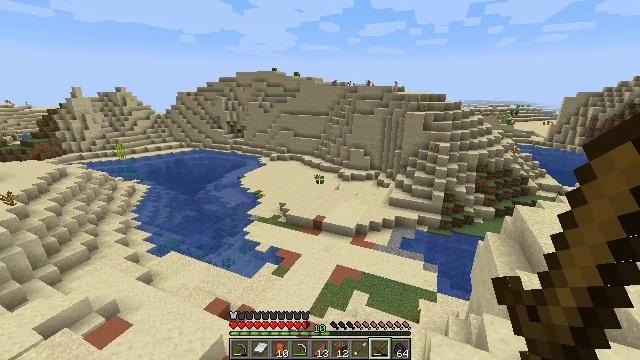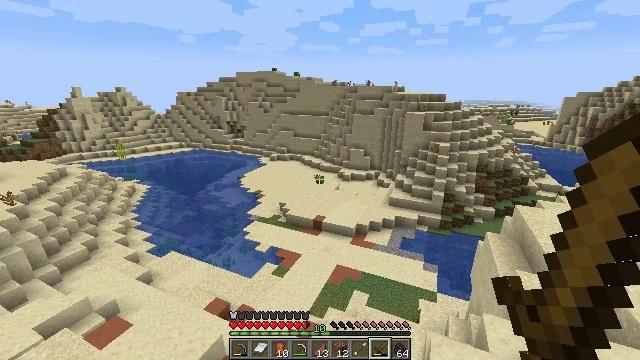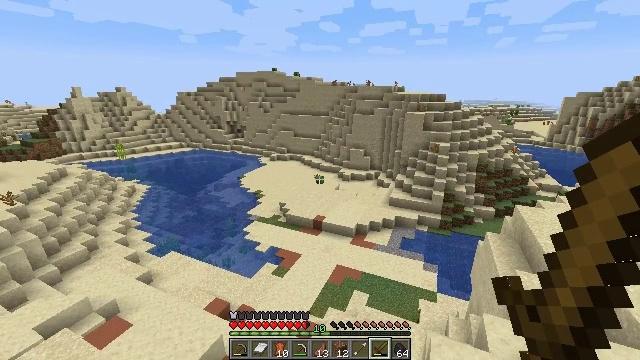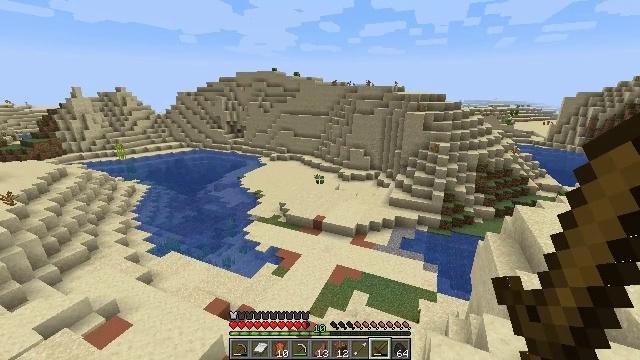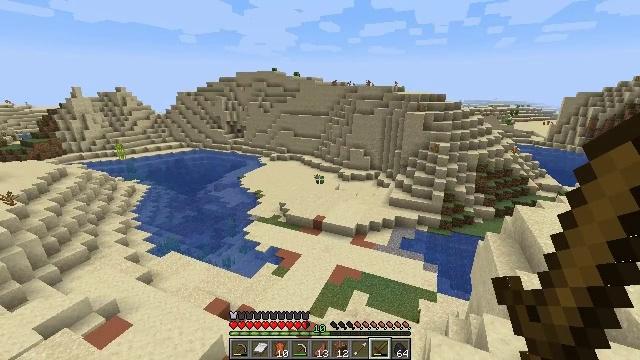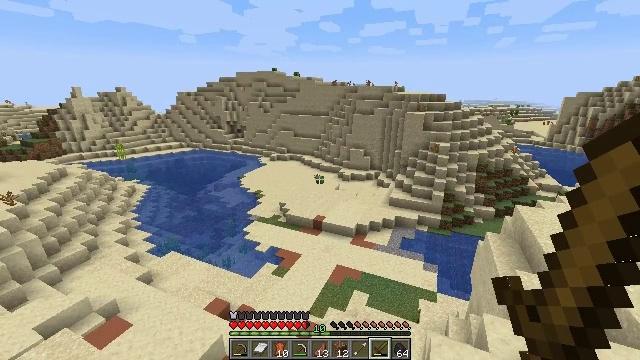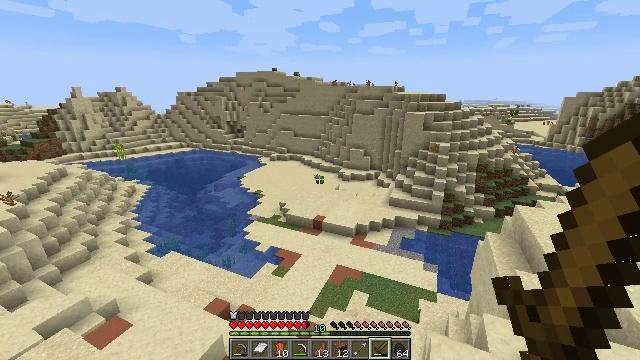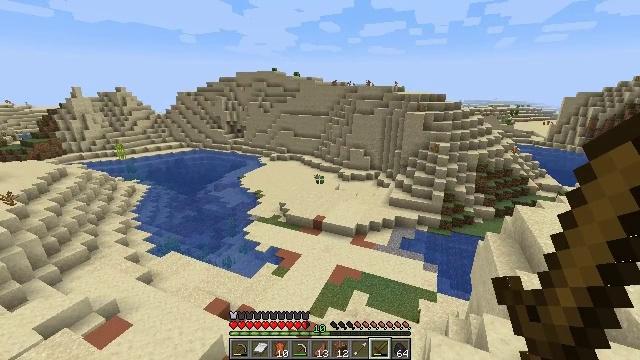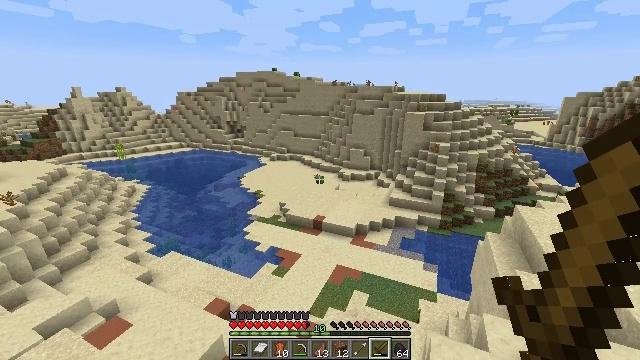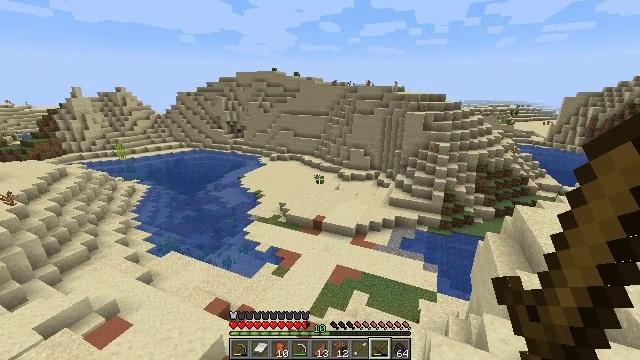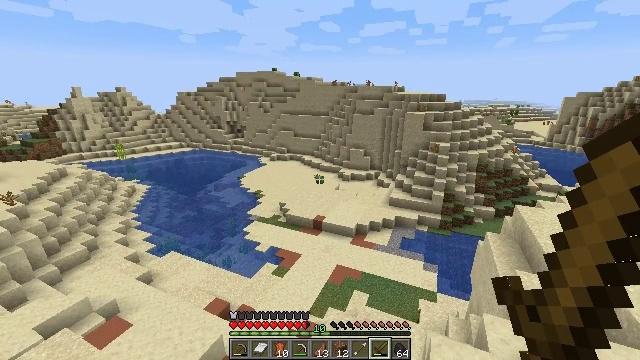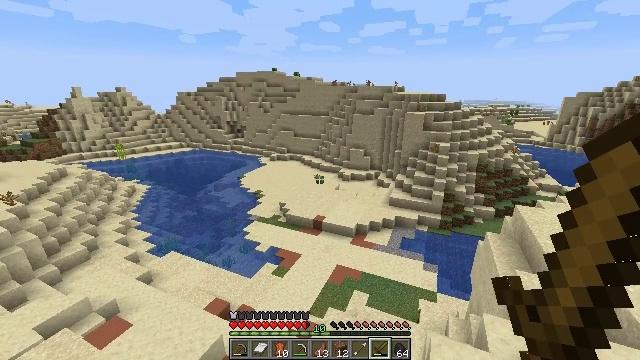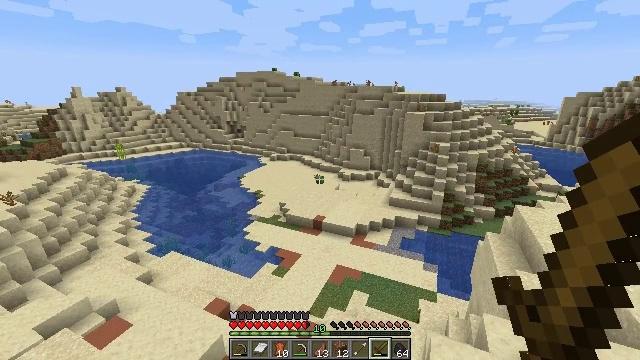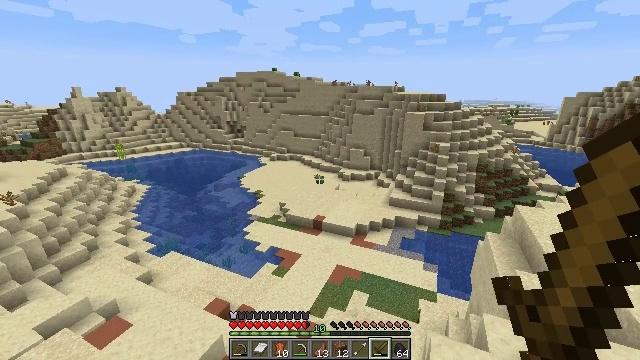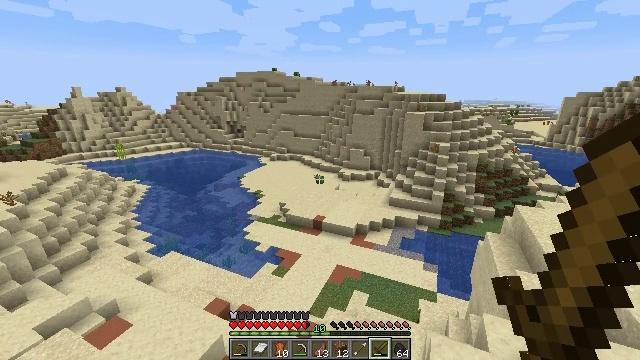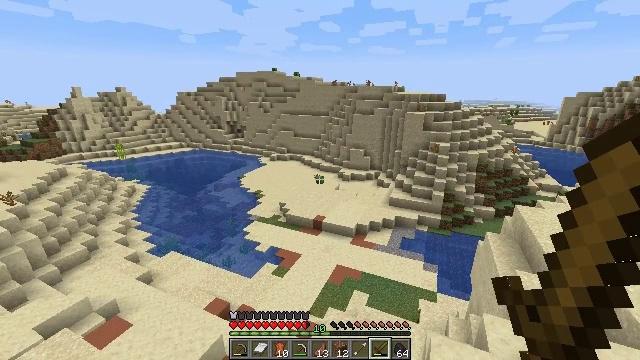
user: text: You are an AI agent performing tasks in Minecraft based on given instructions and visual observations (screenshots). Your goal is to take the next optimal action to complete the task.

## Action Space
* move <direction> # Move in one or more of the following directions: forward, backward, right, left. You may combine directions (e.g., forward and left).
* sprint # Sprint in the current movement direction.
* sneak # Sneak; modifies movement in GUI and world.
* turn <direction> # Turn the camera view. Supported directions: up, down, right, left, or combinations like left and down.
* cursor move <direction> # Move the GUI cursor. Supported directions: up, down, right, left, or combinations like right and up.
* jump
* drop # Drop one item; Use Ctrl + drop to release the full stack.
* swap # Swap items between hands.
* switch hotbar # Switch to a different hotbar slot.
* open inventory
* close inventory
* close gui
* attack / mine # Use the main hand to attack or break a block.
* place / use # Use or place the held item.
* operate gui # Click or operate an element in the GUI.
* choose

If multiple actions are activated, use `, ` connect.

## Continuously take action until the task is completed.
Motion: motion action
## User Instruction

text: Collect the cactus block.
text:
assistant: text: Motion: no_op
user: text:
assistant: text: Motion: no_op
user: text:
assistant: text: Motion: no_op
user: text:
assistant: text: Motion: no_op
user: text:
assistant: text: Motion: no_op
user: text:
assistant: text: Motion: no_op
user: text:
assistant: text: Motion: no_op
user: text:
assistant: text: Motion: no_op
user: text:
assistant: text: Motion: no_op
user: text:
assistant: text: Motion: no_op
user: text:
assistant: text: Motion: no_op
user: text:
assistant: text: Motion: no_op
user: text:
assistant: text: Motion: no_op
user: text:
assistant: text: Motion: no_op
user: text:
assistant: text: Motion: no_op
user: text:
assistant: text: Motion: no_op
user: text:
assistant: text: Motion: no_op
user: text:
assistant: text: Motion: no_op
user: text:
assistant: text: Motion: no_op
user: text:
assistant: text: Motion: turn left
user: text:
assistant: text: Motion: turn left
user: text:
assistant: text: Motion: turn left
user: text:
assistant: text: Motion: turn left
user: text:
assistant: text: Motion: turn left
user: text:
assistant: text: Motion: turn left
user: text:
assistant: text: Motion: turn left
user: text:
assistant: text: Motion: no_op
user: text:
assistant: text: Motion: no_op
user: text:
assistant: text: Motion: turn left
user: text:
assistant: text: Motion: turn left